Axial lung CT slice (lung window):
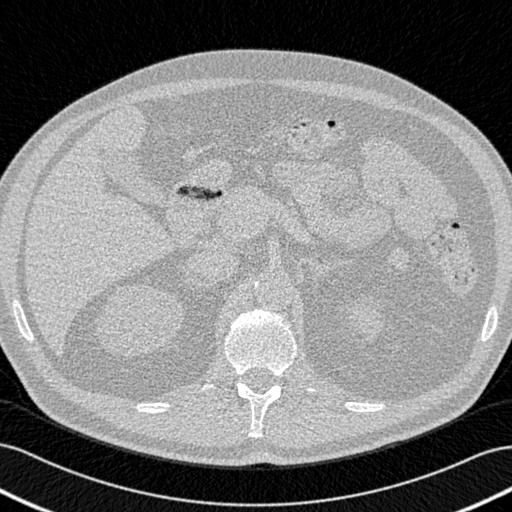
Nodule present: no